Current action and preconditions to check: trajectory_clear

Your task: For each precondition in the list above, predict whether it will hold at this action.

Consider the current scene as observed from the mobile robot's camera, and analyze the predicted future states of all dynamic agents (e.g., people, animals, vehicles, or any moving entities) within the NEXT SECOND.

IMPORTANT: Only answer "very likely" if you are absolutely certain—based on strong, clear evidence—that a dynamic agent will violate the precondition in the predicted future state. Do NOT answer "very likely" for unlikely, ambiguous, or low-probability risks.

Ask yourself for each precondition: Is there a high probability, with clear and convincing evidence, that the predicted future states of any dynamic agent will interfere with the predicted future state of the currently executing action within the NEXT SECOND, causing that precondition to fail?

Assess the risk level based on these predictions. Use "likely" or "very likely" if motions create a clear risk of interference.

Use "neutral" or "improbable" if agents are nearby but their predicted paths are clearly diverging or non-conflicting.

Failure Risk Categories: "very improbable", "improbable", "neutral", "likely", "very likely"

Answer Format: Output ONLY the probability_of_failure value from these categories: "very improbable", "improbable", "neutral", "likely", "very likely"

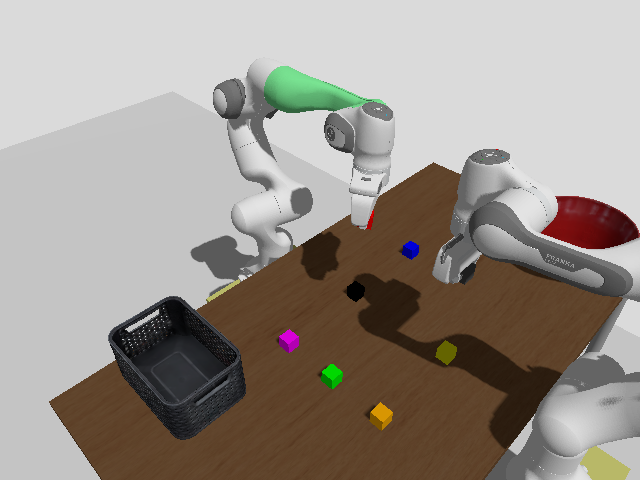

Answer: improbable